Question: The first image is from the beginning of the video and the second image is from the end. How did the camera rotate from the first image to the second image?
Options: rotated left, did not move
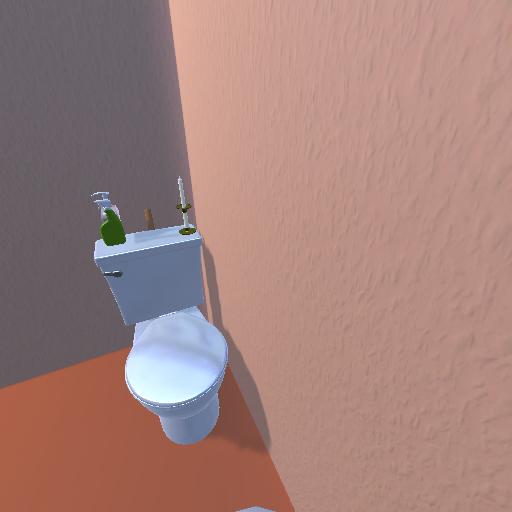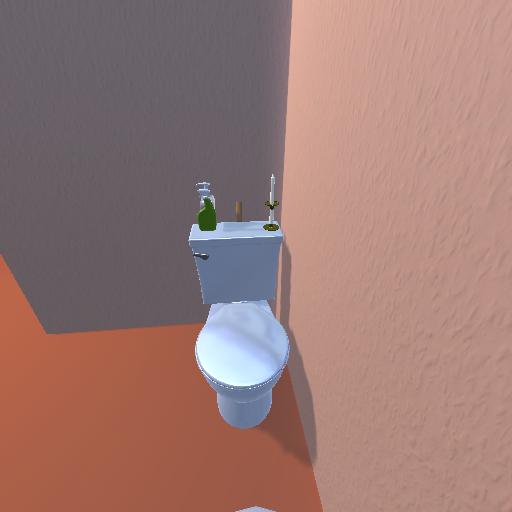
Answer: rotated left